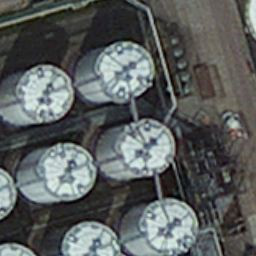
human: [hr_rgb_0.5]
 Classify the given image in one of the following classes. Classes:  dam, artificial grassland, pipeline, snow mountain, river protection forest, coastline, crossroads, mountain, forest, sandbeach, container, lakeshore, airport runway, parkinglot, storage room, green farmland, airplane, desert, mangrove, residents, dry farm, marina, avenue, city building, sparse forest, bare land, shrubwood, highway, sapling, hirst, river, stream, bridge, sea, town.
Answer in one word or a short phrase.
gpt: storage room